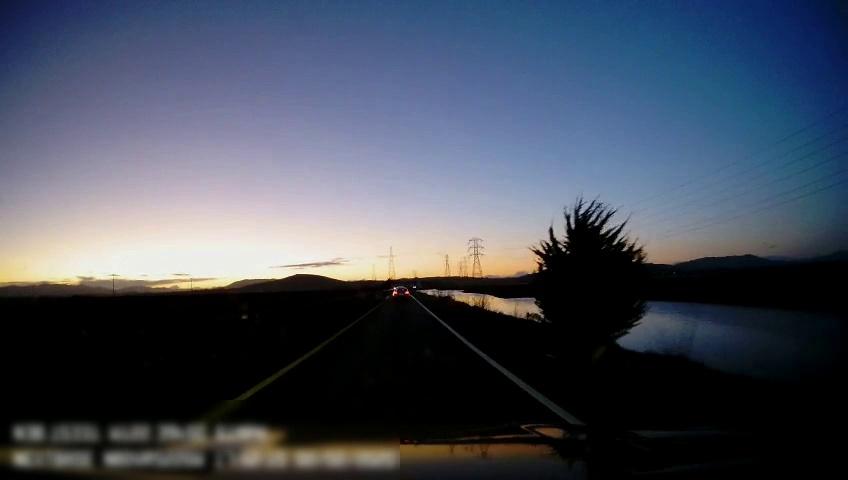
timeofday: Dusk/Dawn/Twilight
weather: Sunny
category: Drivable Space
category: Vehicles | Car
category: Lanes | Current Lane
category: Lanes | Current Lane